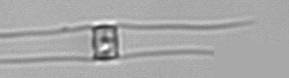
Label: Chaetoceros_similis